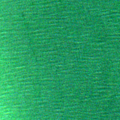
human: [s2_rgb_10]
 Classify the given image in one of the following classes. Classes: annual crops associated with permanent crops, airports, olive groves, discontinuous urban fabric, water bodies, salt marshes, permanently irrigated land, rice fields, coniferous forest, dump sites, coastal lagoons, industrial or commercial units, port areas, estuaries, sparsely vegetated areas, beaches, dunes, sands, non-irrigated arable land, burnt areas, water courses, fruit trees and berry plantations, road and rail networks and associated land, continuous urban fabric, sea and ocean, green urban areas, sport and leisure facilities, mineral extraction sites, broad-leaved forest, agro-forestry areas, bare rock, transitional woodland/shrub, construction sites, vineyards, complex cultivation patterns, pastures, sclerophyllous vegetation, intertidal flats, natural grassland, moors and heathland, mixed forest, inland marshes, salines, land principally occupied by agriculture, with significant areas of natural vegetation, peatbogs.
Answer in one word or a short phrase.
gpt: sea and ocean